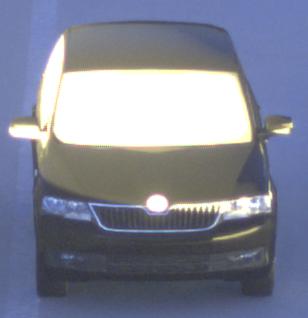
Make: Skoda
Model: Rapid Spaceback 1.2 TSI
Detailed model: Rapid Spaceback
Model produced from: 2013/10
Model produced until: 2015/04
Doors: 5
Color: black
Road condition: dry road
Daytime: sunrise or sunset
Contrast: high contrast